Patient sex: M
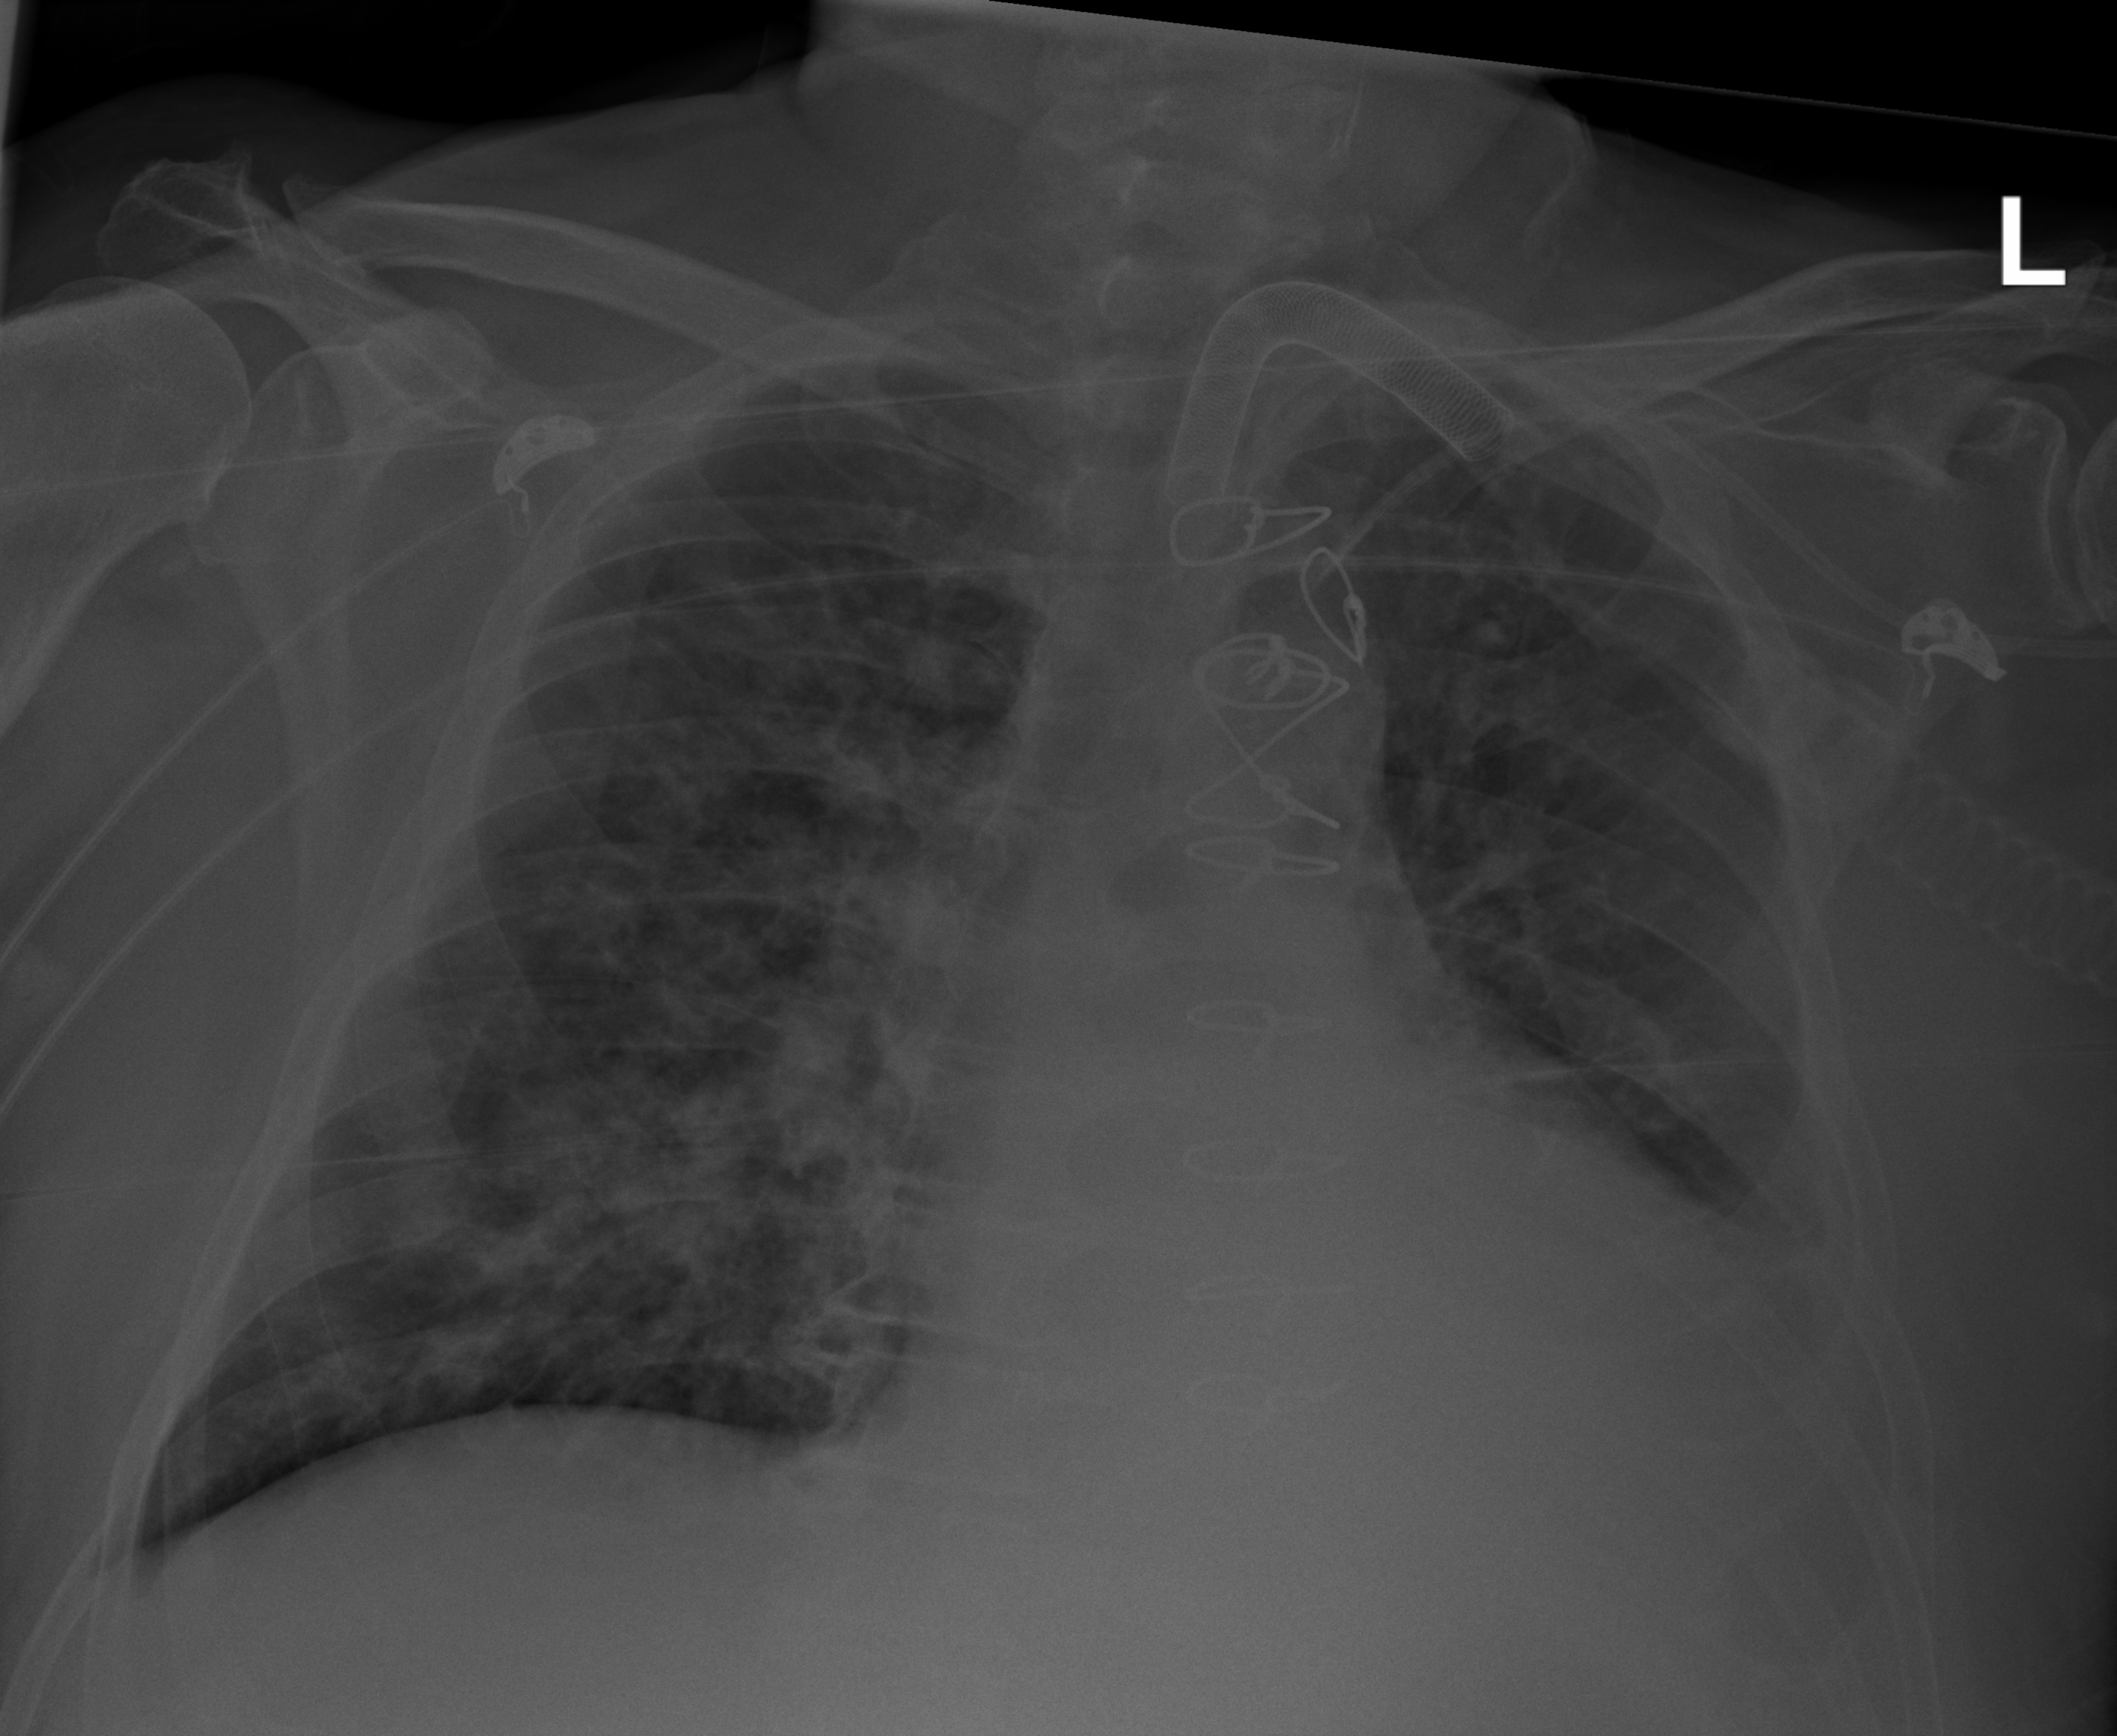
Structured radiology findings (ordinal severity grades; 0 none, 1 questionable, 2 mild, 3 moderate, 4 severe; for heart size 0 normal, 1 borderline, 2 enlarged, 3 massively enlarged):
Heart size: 2
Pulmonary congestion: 2
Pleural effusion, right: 0
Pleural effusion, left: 3
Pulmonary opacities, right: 3
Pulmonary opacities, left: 1
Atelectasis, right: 2
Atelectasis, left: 3